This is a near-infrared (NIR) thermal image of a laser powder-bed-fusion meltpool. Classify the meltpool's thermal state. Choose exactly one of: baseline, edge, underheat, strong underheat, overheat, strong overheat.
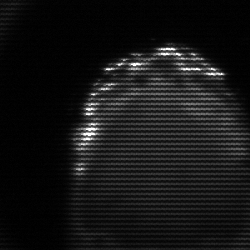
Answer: edge